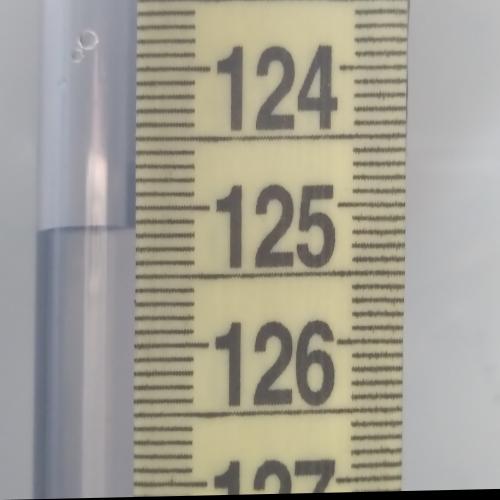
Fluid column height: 125.1 cm